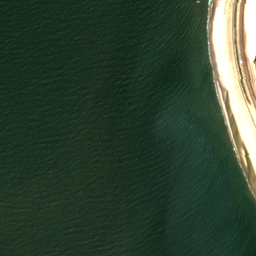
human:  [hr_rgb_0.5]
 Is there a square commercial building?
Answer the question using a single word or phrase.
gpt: no

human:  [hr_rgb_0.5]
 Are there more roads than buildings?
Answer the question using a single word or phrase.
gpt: yes

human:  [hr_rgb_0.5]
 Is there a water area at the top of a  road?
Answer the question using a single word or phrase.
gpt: yes

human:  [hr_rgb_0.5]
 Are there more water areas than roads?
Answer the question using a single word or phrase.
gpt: no

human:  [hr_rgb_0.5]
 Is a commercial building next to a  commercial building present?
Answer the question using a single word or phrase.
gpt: no

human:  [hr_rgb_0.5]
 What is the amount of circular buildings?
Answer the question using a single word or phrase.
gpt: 0

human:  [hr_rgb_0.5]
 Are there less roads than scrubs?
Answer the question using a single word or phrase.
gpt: no

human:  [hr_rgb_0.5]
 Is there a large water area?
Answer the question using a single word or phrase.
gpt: yes

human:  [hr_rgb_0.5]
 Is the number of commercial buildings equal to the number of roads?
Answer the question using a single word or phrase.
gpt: no

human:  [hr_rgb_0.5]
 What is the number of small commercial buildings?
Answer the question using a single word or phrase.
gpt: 0

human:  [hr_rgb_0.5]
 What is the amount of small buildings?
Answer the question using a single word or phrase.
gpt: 1

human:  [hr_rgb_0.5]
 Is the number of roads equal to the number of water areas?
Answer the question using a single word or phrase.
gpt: no

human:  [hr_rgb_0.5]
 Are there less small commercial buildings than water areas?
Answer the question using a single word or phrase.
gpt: yes

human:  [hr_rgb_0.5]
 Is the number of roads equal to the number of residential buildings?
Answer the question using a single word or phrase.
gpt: no

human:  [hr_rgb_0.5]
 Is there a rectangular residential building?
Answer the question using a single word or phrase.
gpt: yes

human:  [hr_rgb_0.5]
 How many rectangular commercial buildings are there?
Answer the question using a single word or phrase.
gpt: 0

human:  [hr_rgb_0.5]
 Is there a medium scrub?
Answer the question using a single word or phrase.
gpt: no

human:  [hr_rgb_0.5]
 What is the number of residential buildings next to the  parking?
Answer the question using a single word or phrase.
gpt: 0

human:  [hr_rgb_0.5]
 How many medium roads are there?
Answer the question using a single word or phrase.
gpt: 0

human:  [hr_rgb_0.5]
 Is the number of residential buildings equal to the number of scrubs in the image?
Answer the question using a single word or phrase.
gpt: no

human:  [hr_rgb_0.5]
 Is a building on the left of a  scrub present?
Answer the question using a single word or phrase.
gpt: yes

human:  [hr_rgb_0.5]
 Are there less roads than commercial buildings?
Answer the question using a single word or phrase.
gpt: no

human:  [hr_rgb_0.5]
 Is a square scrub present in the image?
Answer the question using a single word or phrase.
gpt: no

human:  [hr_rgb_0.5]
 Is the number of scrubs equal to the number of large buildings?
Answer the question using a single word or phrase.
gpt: no

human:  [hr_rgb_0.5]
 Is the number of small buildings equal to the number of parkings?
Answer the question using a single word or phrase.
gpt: yes

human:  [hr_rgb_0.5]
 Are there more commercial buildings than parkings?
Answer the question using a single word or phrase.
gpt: no

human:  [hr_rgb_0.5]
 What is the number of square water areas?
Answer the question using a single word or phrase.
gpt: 0

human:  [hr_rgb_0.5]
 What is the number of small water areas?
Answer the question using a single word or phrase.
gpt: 0

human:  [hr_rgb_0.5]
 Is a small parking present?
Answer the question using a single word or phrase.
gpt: no

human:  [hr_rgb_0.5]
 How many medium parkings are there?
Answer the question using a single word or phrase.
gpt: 1

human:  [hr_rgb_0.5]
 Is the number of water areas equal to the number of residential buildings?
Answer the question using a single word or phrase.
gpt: yes

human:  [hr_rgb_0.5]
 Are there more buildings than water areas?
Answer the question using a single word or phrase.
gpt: no

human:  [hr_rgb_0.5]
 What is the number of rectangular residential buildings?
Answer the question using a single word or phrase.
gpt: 1

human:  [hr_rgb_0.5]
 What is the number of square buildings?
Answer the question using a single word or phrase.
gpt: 0

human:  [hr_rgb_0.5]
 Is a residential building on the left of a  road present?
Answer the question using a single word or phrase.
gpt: yes

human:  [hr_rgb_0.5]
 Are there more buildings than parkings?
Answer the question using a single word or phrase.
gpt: no